Question: I am writing a wpf application and implements mvvm light tool. The GUI looks like:

Every time when a user click on button, it should change the content on the right side, marked with red border. The XAML code:
'''
<igWpf:XamRibbonWindow x:Class="BackupCustomizing.MainWindow"
xmlns="http://schemas.microsoft.com/winfx/2006/xaml/presentation"
xmlns:x="http://schemas.microsoft.com/winfx/2006/xaml"
xmlns:d="http://schemas.microsoft.com/expression/blend/2008"
xmlns:mc="http://schemas.openxmlformats.org/markup-compatibility/2006"
xmlns:ignore="http://www.ignore.com"
xmlns:ig="http://schemas.infragistics.com/xaml"
xmlns:views="clr-namespace:BackupCustomizing.Views"
xmlns:igWpf="http://schemas.infragistics.com/xaml/wpf"
mc:Ignorable="d ignore"
Height="400"
Width="700"
Title="Backup customizing V0.1"
DataContext="{Binding Main, Source={StaticResource Locator}}" ResizeMode="NoResize">
<igWpf:XamRibbonWindow.Resources>
<DataTemplate DataType="{x:Type views:ServerView}"></DataTemplate>
</igWpf:XamRibbonWindow.Resources>
<ig:ThemeManager.Theme>
<ig:Office2013Theme />
</ig:ThemeManager.Theme>
<igWpf:RibbonWindowContentHost x:Name="_content"
Theme="Office2013"
igWpf:RibbonWindowContentHost.ApplicationAccentColor="#0072C6">
<Grid x:Name="LayoutRoot">
<Grid.ColumnDefinitions>
<ColumnDefinition Width="200"/>
<ColumnDefinition Width="*"/>
</Grid.ColumnDefinitions>
<views:NavigationView Grid.Column="0"/>
<ContentPresenter Content="{Binding}" Grid.Column="1"/>
</Grid>
</igWpf:RibbonWindowContentHost>
</igWpf:XamRibbonWindow>
'''
and the code behind:
'''
using System.Windows;
using BackupCustomizing.ViewModel;
using Infragistics.Themes;
using Infragistics.Windows.Ribbon;
namespace BackupCustomizing
{
/// <summary>
/// Interaction logic for MainWindow.xaml
/// </summary>
public partial class MainWindow : XamRibbonWindow
{
/// <summary>
/// Initializes a new instance of the MainWindow class.
/// </summary>
public MainWindow()
{
InitializeComponent();
Closing += (s, e) => ViewModelLocator.Cleanup();
}
}
}
'''
As you can see the code above, I tried with:
'''
<igWpf:XamRibbonWindow.Resources>
<DataTemplate DataType="{x:Type views:ServerView}"></DataTemplate>
</igWpf:XamRibbonWindow.Resources>
'''
and the content presenter:
'''
<ContentPresenter Content="{Binding}" Grid.Column="1"/>
'''
and here I stocked, how to continue?
The ViewModel code:
'''
using BackupCustomizing.Model;
using GalaSoft.MvvmLight;
namespace BackupCustomizing.ViewModel
{
/// <summary>
/// This class contains properties that the main View can data bind to.
/// <para>
/// See http://www.galasoft.ch/mvvm
/// </para>
/// </summary>
public class MainViewModel : ViewModelBase
{
private readonly IDataService _dataService;
private string _welcomeTitle = string.Empty;
/// <summary>
/// Initializes a new instance of the MainViewModel class.
/// </summary>
public MainViewModel(IDataService dataService)
{
_dataService = dataService;
_dataService.GetData(
(item, error) =>
{
});
}
}
}
'''
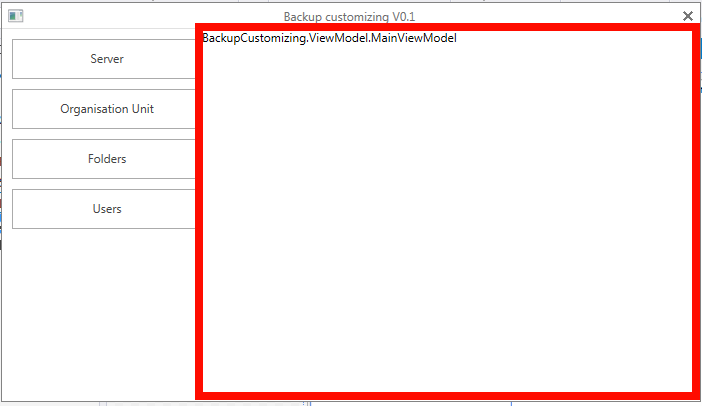
Answer: To get you code working in minimum changes
'''
public class MainViewModel : ViewModelBase
{
private readonly IDataService _dataService;
private string _welcomeTitle = string.Empty;
private ViewModelBase detailsViewModel = null;
public ViewModelBase DetailsViewModel{
get { return detailsViewModel;}
set { detailsViewModel = value; RaisePropertyChanged("DetailsViewModel"); }
}
/// <summary>
/// Initializes a new instance of the MainViewModel class.
/// </summary>
public MainViewModel(IDataService dataService)
{
_dataService = dataService;
_dataService.GetData(
(item, error) =>
{
detailsViewModel = new ServerViewModel(item); //ViewModel for the ServerView
});
}
}
<igWpf:XamRibbonWindow.Resources>
<DataTemplate DataType="{x:Type viewModel:ServerViewModel}">
<views:ServerView />
</DataTemplate>
</igWpf:XamRibbonWindow.Resources>
<ContentPresenter Content="{Binding DetailsViewModel}" Grid.Column="1"/>
'''
There are other techniques to do MVVM, I am just showing the way to do it with the approach you have started with. Problem with this approach is that it will not scale well to large number of views in the ContentPresenter.